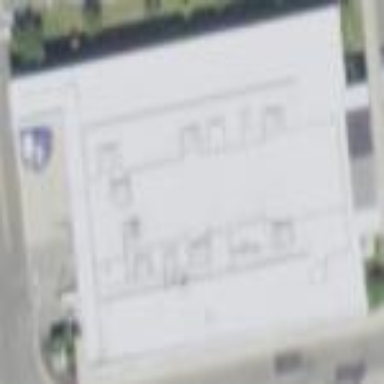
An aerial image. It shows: Building used as fitness center.